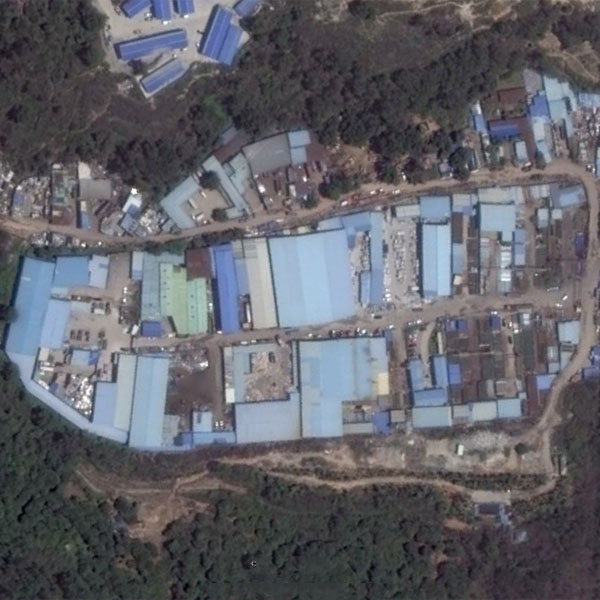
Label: Industrial